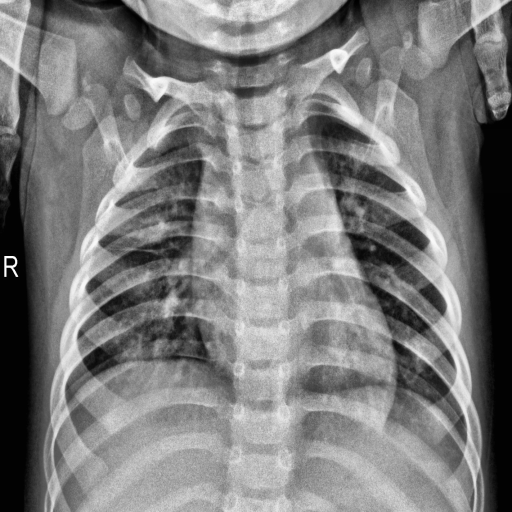
Finding: NORMAL